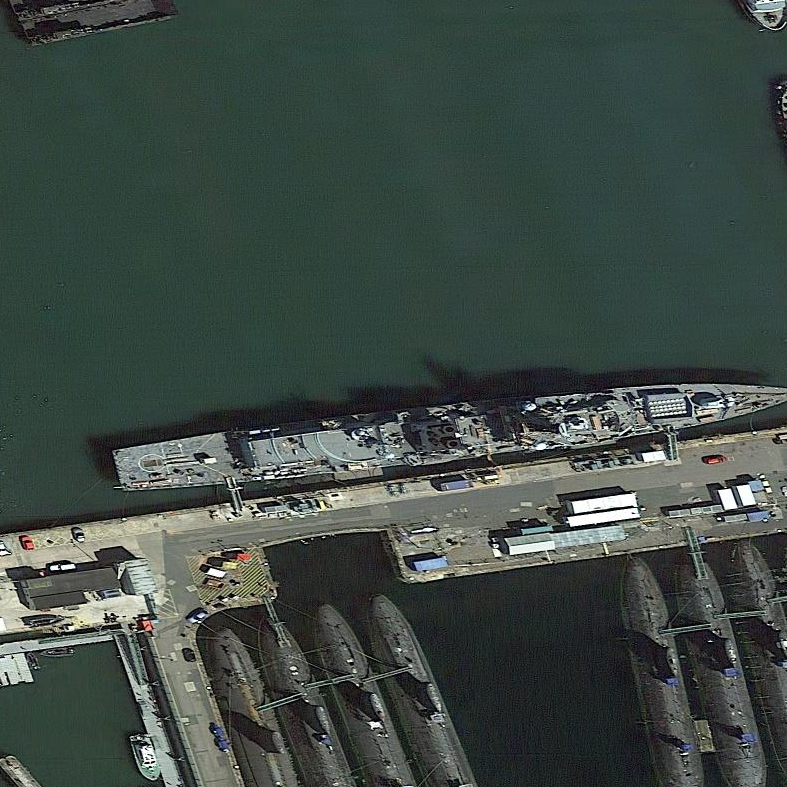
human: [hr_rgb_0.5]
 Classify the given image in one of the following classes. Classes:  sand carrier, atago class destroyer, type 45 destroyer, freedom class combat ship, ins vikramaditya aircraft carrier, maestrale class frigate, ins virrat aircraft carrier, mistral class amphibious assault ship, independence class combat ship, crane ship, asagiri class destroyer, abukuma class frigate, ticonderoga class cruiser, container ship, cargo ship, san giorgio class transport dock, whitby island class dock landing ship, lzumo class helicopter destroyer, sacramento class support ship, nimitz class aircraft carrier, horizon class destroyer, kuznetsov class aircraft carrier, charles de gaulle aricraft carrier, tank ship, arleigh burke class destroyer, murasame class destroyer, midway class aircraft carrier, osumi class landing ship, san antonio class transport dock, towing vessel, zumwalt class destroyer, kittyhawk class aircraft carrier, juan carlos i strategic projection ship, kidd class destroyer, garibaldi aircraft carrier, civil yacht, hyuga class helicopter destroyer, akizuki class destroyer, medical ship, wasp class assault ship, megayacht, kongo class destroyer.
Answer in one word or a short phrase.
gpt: Type 45 destroyer